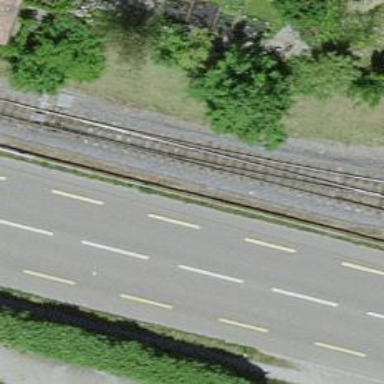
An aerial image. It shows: Railway switch.